Question: Yesterday, I added a RapidSSL certificate, but going to supplybetter.com still gives an SSL mismatch warning, and the heroku certificate rather than mine is being presented. I'd like to get this working and get rid of the warning as soon as possible.
To get the certificate, I followed the instructions in <URL>, with the exception that there was no analogue to "../ssldir/myapp_mydomain_com_chain.key" in step 16, so I used the _chain-less .key file, the only one I had. My PEM is composed of my CRT followed by the intermediate CRT, with spacing / newlines correct after checking.
My DNS is through Badger.com, which interacts with Heroku; current records shown below. <URL> recommends adding a cname that I don't have, but there's no way for Badger to do that without uninstalling the Heroku plugin; it only allows one input, a "_______.herokuapp.com" address, and does the rest.

Results of heroku certs and ssl
'''
matt$ heroku certs
Endpoint Common Name(s) Expires Trusted
------------------------ -------------------------------------- -------------------- -------
osaka-8681.herokussl.com www.supplybetter.com, supplybetter.com 2014-03-09 23:27 UTC True
matt$ heroku ssl
supplybetter.com has no certificate
www.supplybetter.com has no certificate
'''
This question has been submitted to Badger and Heroku support; if there's not an accepted answer, I don't yet have a solution. Thank you for your help!
--
'''
Heroku support:
'''
"Hey,
So the tutorial you are following was for our legacy feature ssl:hostname which has been removed in place of ssl:endpoint. Running heroku certs, I see that your cert has been added properly. However, there is one final step, you need to point your CNAME to your ssl:endpoint osaka-8681.herokussl.com
Once you do that, just wait for the DNS to propagate and you should be good to go."
Issue now is that badger doesn't have a way I see of adding non-subdomain cnames, and their heroku app only takes things in ____.herokuapp.com format.
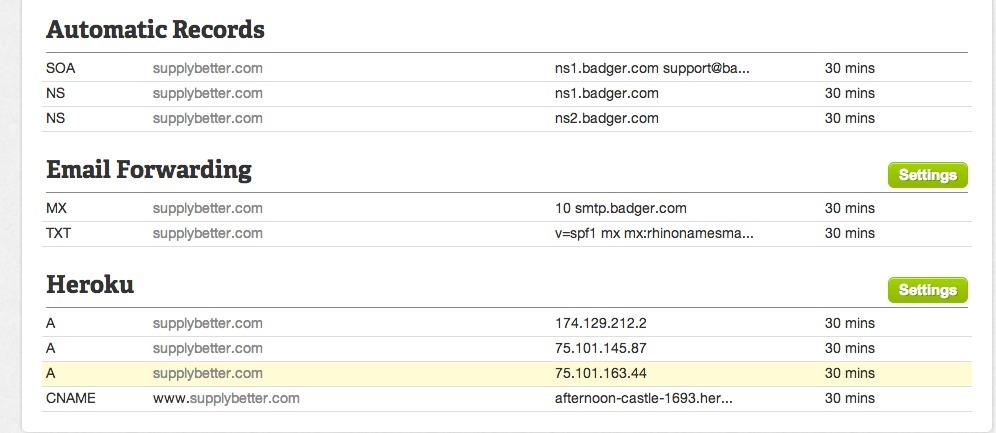
Answer: DNS does not support CNAME records for the domain apex ("non-subdomain"). <URL>. You DNS provider may provide a redirect-function from domain.com to www.domain.com that you can take advantage of.
DNSimple has a feature that let's you use the apex on Heroku, but you'd have to switch away from badger: <URL>